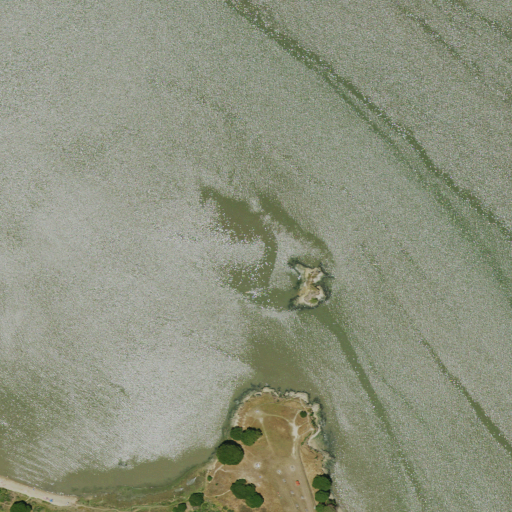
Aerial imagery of cape in California named China Camp Point containing open water, shrub, and herbaceous wetlands